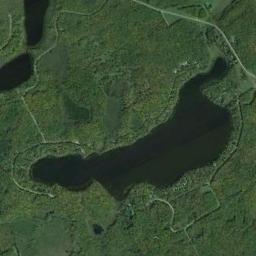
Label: lake